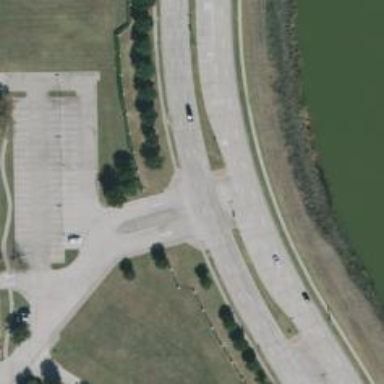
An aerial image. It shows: Secondary link road.